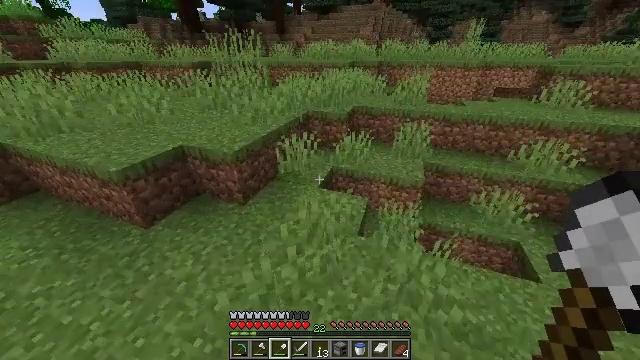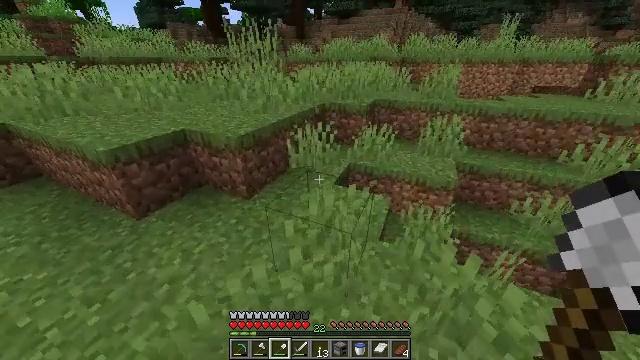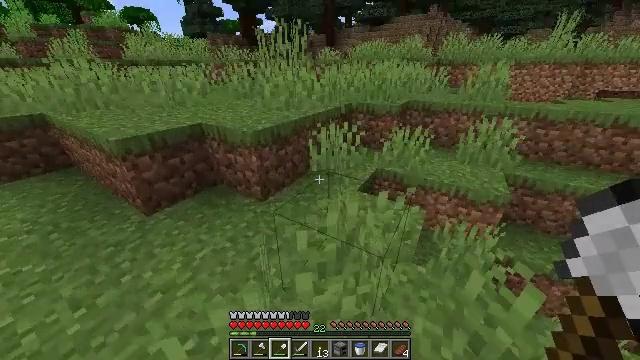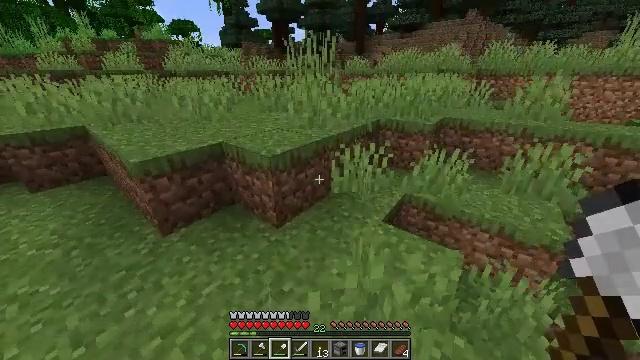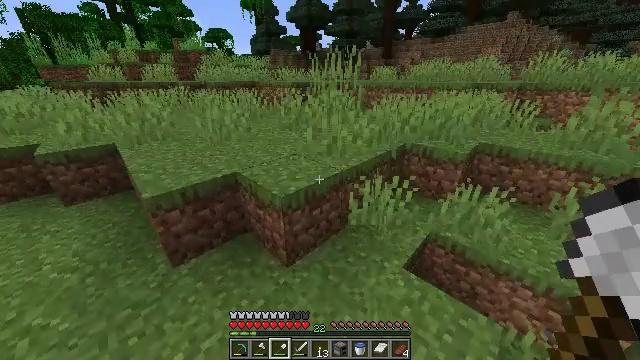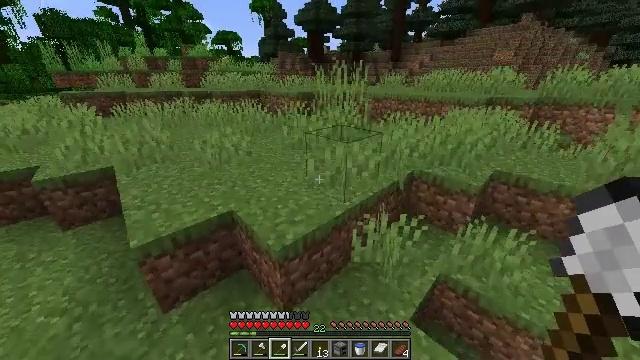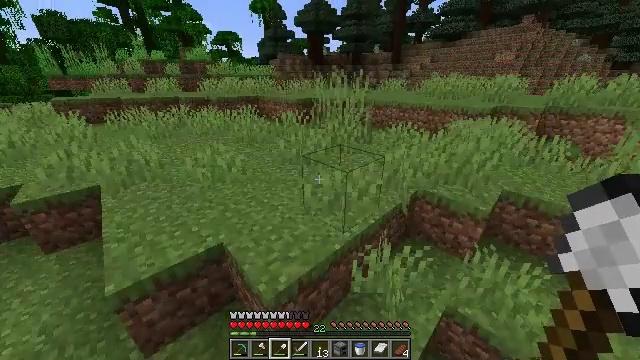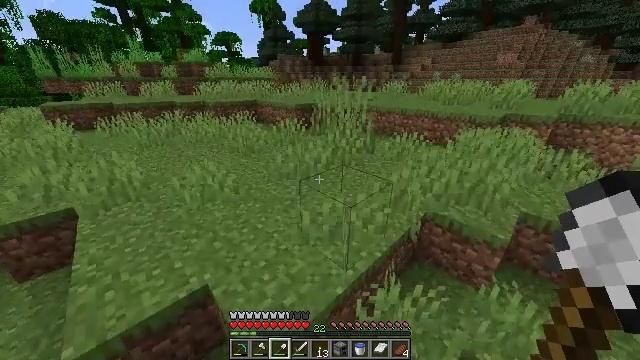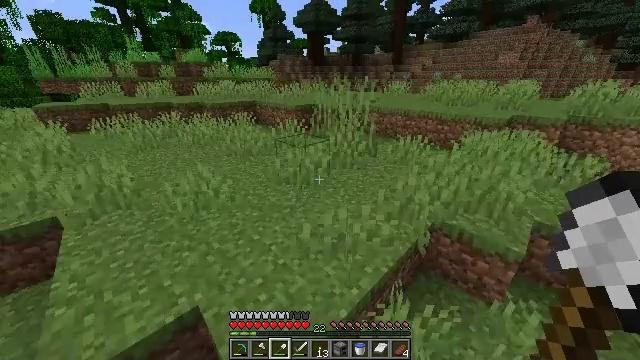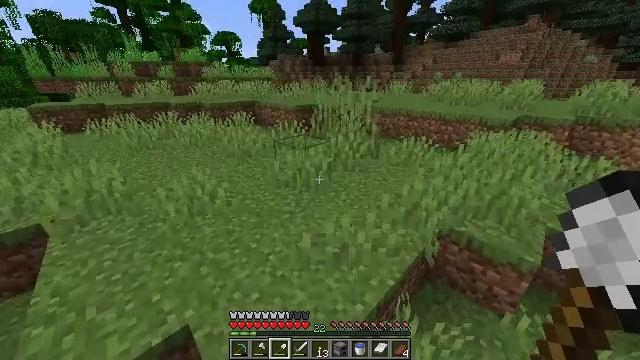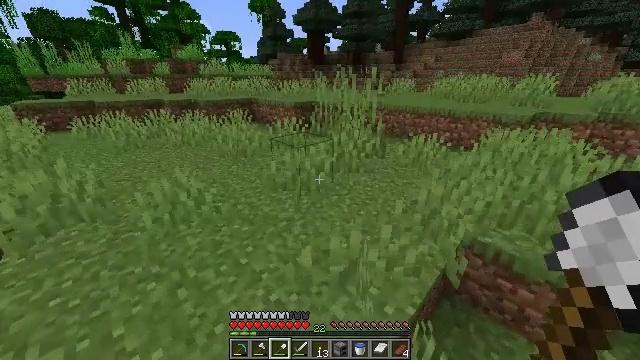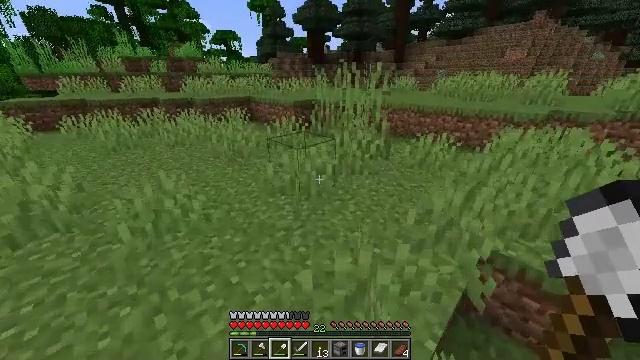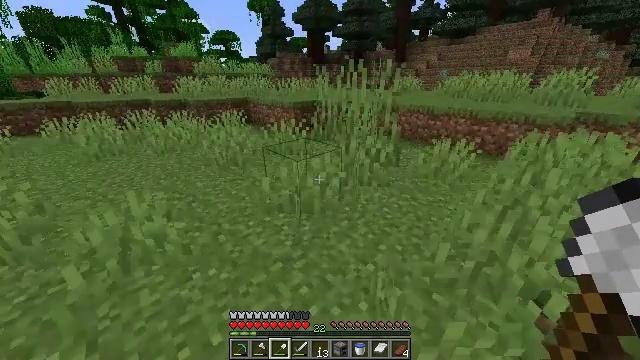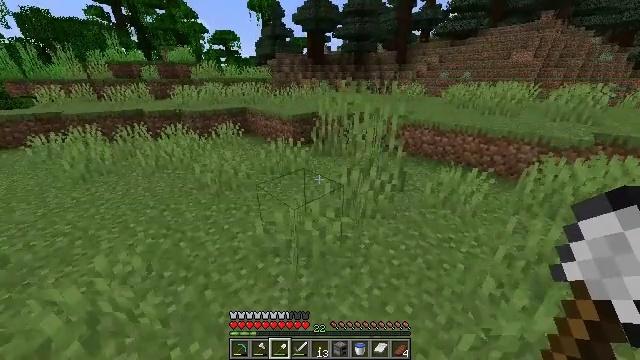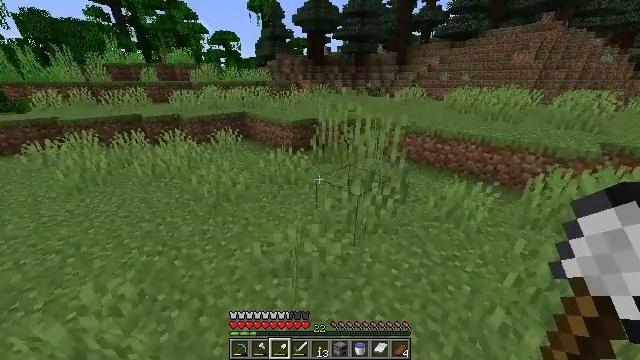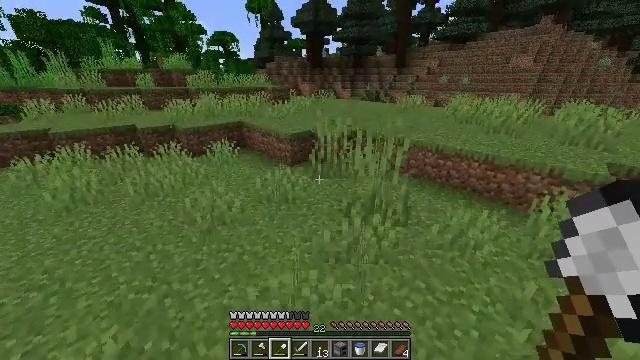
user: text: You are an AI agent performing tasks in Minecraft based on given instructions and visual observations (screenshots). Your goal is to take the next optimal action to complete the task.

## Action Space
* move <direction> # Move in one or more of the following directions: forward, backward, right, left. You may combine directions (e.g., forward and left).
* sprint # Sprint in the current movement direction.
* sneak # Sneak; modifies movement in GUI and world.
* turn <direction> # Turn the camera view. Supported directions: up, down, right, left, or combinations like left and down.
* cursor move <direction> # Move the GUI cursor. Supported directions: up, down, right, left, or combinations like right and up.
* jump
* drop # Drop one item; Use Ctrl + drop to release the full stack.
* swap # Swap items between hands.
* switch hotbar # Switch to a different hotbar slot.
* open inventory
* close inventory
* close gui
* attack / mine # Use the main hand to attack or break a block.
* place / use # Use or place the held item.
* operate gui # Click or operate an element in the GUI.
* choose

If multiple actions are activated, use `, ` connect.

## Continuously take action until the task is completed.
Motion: motion action
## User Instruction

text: Collect sugar cane near water sources.
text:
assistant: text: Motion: move forward, sprint, turn left and up, jump
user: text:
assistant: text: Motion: move forward, sprint, turn left and up, jump
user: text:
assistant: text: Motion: move forward, sprint, turn left and up, jump
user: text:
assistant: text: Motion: move forward and move left, sprint, turn left, jump
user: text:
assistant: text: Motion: move forward and move left, sprint, turn left, jump
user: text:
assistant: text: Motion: move forward and move left, sprint, jump
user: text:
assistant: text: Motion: move forward and move left, sprint, jump
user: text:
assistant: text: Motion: move forward and move left, sprint, jump
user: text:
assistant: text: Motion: move forward, sprint, jump
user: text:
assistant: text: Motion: move forward, sprint, jump
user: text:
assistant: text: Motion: move forward, sprint, jump
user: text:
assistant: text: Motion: move forward, sprint, jump
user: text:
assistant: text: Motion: move forward, sprint, jump
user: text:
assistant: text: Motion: move forward, sprint, jump
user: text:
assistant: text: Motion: move forward, sprint, jump
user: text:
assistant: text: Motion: move forward, sprint, turn right, jump
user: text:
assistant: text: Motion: move forward, sprint, jump
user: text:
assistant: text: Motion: move forward, sprint, turn right, jump
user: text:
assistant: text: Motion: move forward, sprint, turn right, jump
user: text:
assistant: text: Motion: move forward, sprint, turn right, jump
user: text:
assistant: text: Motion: move forward, sprint, turn right, jump
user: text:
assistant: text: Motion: move forward, sprint, turn right, jump
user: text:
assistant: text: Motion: move forward, sprint, turn right, jump
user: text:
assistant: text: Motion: move forward, sprint, turn right, jump
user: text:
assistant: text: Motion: move forward, sprint, turn right, jump
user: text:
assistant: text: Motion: move forward, sprint, turn right, jump
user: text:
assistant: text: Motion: move forward, sprint, jump
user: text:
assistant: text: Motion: move forward, sprint, jump
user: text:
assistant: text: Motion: move forward, sprint, jump
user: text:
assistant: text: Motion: move forward, sprint, jump